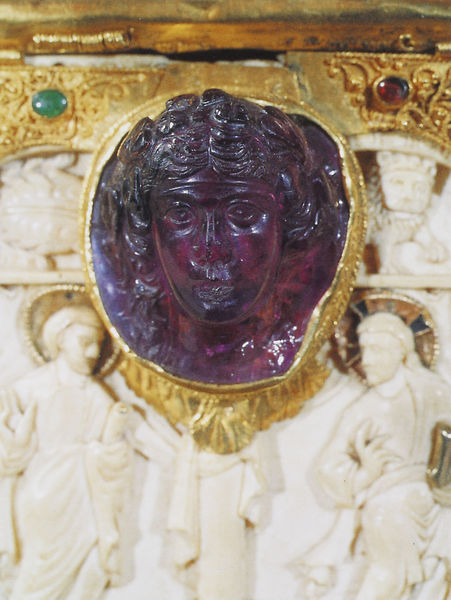
Titel: Servatiusreliquiar, sog. Reliquienkasten Ottos I.
Standort: Quedlinburg (EU - D - Sachsen-Anhalt)
Schlagwörter: frau, mund, nase, weiss, augen, gesicht, steine, gold, haare, edelsteine, engel, rand, figuren, medaillon, heiligenschein, edelstein, heilige, frauengesicht, frsu